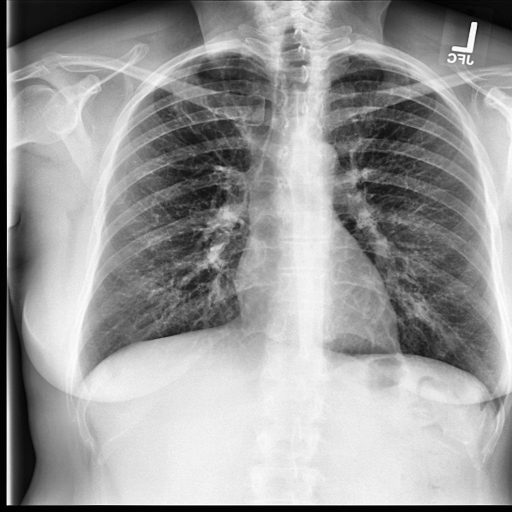
Finding: NORMAL